Field crop: tomato
Growth stage: 1
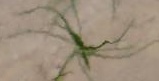
Species: cyperus